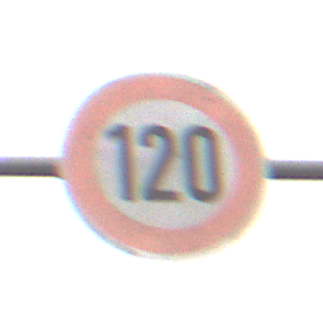
Verkehrszeichen: Geschwindigkeit120
Umgebung: Outdoor, Nature
Tageszeit: MorningAfternoon
Wetter: Overcast
Licht: Natural
Jahreszeit: NotSpecified
Kontrast: LowContrast